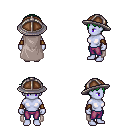
a pixel art fantasy rpg character, female body template, dark elf, purple skin, gray cape, magenta pants, green short bangs hairstyle, chain helm, leather bracers, four views (front, back, left, right), 2x2 character sprite sheet, small pixel art, hard edges, no anti-aliasing